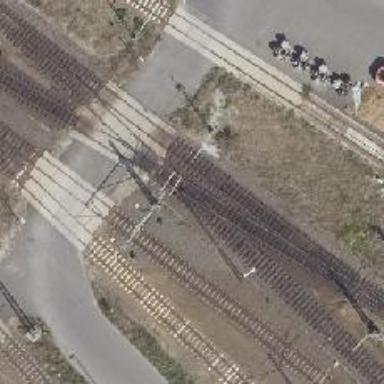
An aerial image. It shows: Rail yard with electrified contact lines for railway operations.